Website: crate-barrel
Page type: payment
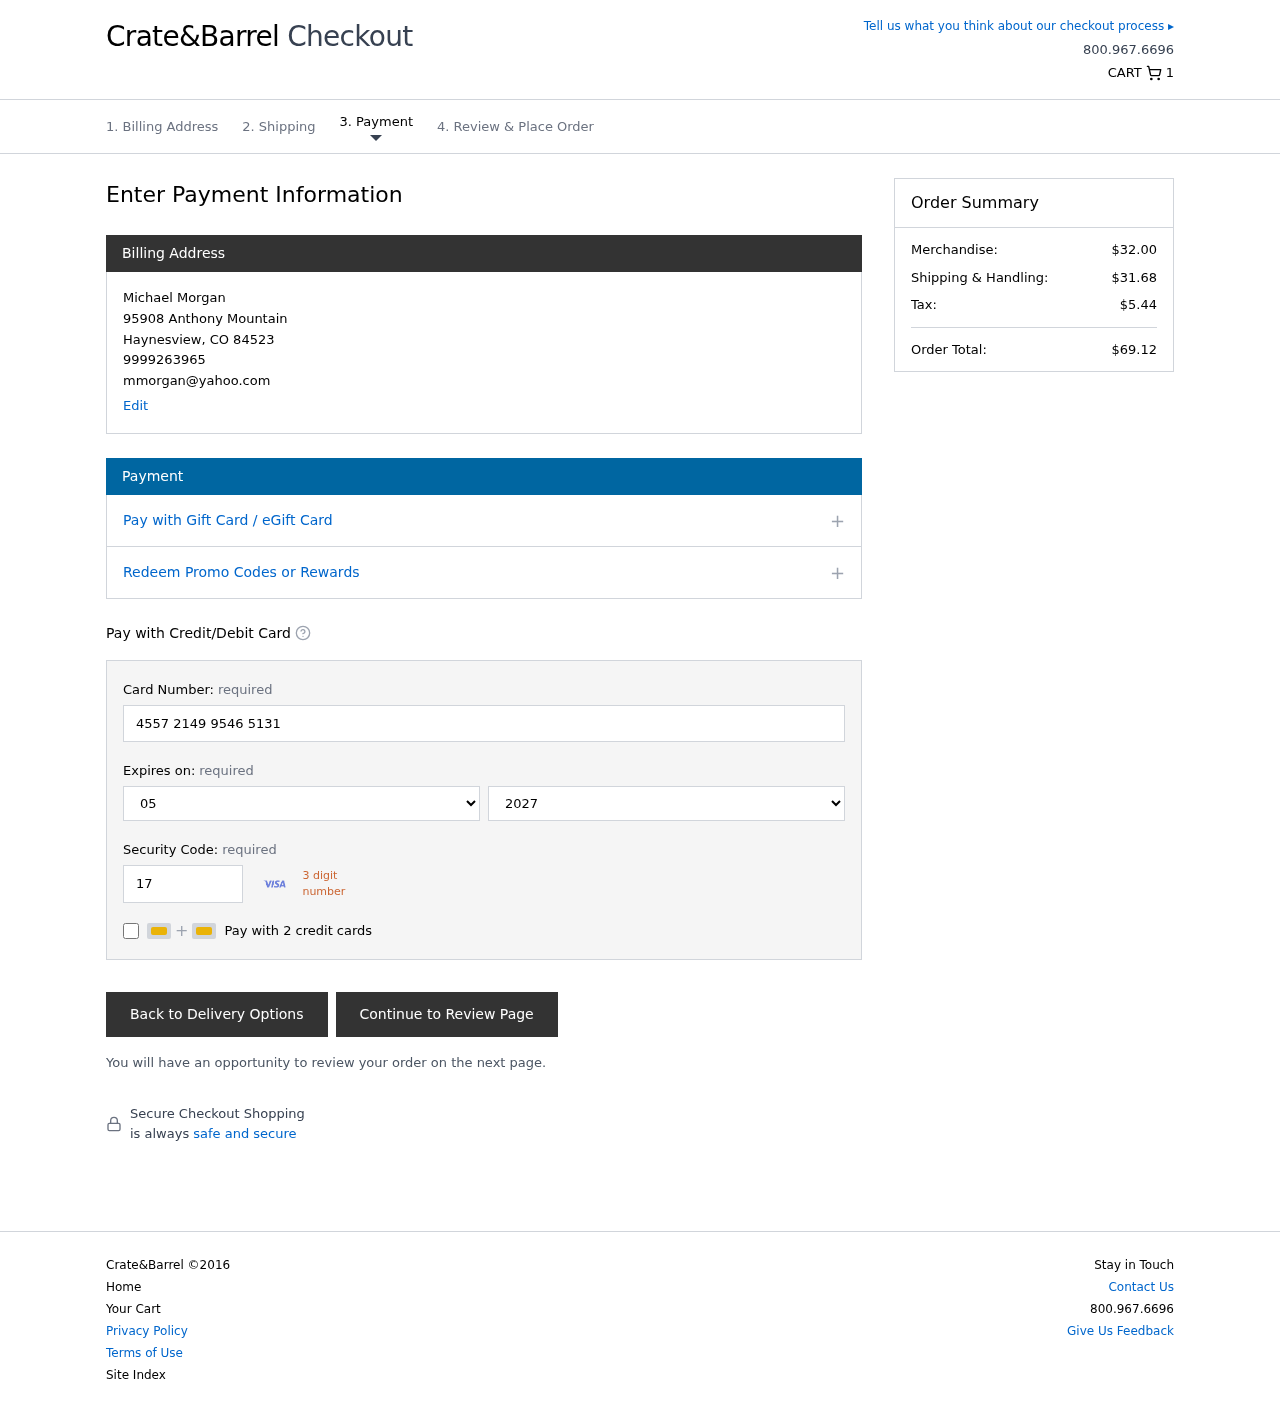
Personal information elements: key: PII_CARD_CVV
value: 176
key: PII_CARD_EXPIRY_MONTH
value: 05
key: PII_CARD_EXPIRY_YEAR
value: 27
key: PII_CARD_NUMBER
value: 4557 2149 9546 5131
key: PII_CITY
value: Haynesview
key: PII_EMAIL
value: mmorgan@yahoo.com
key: PII_FULLNAME
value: Michael Morgan
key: PII_PHONE
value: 9999263965
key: PII_POSTCODE
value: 84523
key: PII_STATE_ABBR
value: CO
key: PII_STREET
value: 95908 Anthony Mountain
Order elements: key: ORDER_NUM_ITEMS
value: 1
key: ORDER_SUBTOTAL
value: $32.00
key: ORDER_SHIPPING_COST
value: $31.68
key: ORDER_TAX
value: $5.44
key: ORDER_TOTAL
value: $69.12